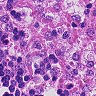
Metastatic tissue present: no